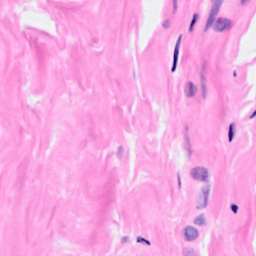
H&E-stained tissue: Breast